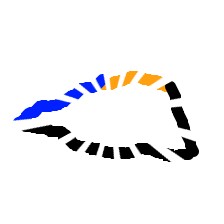
Shape: trapezoid